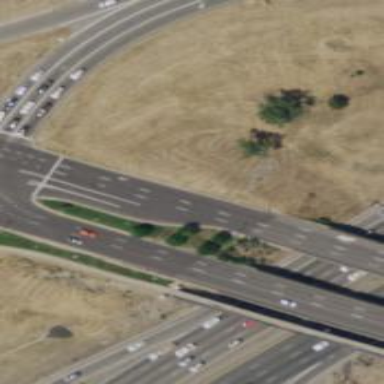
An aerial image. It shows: Secondary road with asphalt surface passing over bridge.